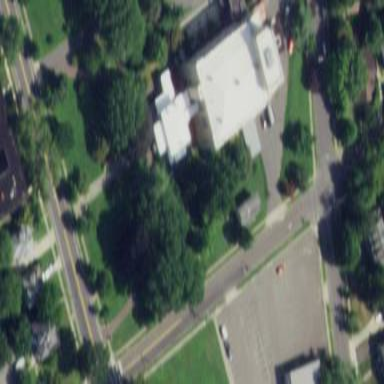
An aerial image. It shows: Theatre building.